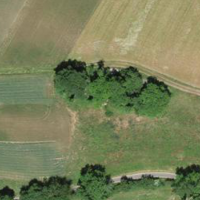
EUNIS habitat code: 52
Species observed at this site:
Tanacetum vulgare